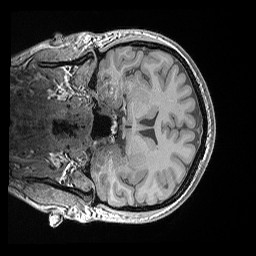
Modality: T1w
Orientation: coronal
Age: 21
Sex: female
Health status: healthy
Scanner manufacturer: siemens
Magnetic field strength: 3 T
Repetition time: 0.02 s
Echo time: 0.00492 s